Chest X-ray:
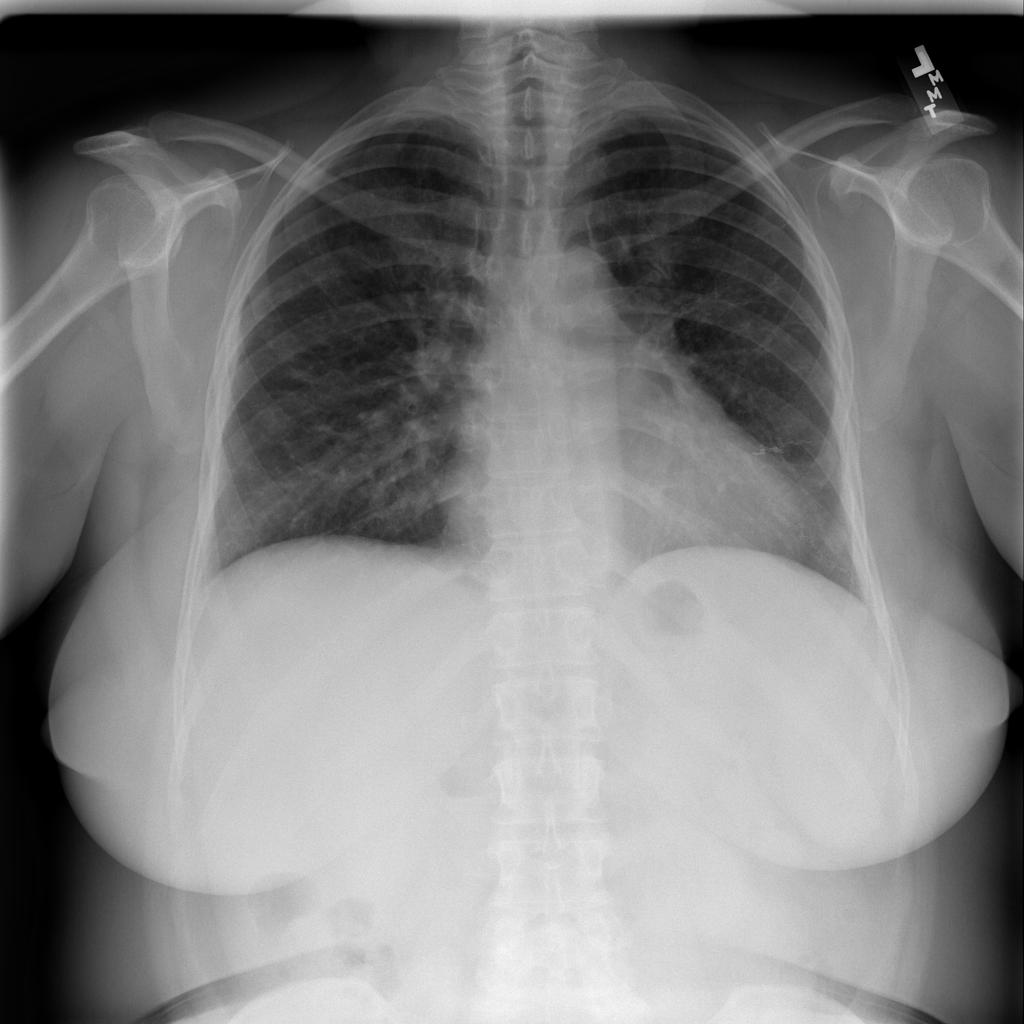
Findings: Consolidation, Cardiomegaly
No abnormal finding: no